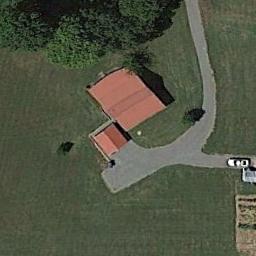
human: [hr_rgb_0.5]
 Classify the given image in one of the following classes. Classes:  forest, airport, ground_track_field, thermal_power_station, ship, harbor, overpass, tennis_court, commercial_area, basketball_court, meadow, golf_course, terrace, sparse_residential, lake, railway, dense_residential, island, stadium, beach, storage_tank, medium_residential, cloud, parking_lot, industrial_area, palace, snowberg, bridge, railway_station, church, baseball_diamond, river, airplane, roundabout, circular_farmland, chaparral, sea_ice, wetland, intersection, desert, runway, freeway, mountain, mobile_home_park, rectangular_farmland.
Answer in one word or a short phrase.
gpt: sparse_residential